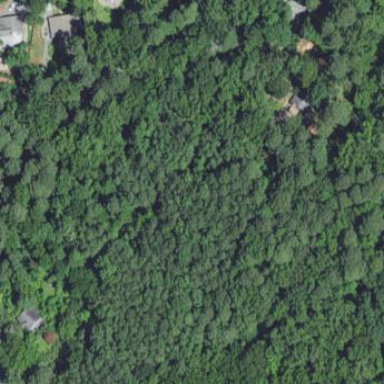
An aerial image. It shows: Mixed woodland with variety of leaf types and cycles.